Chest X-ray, PA view. Patient: 50 years old, sex M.
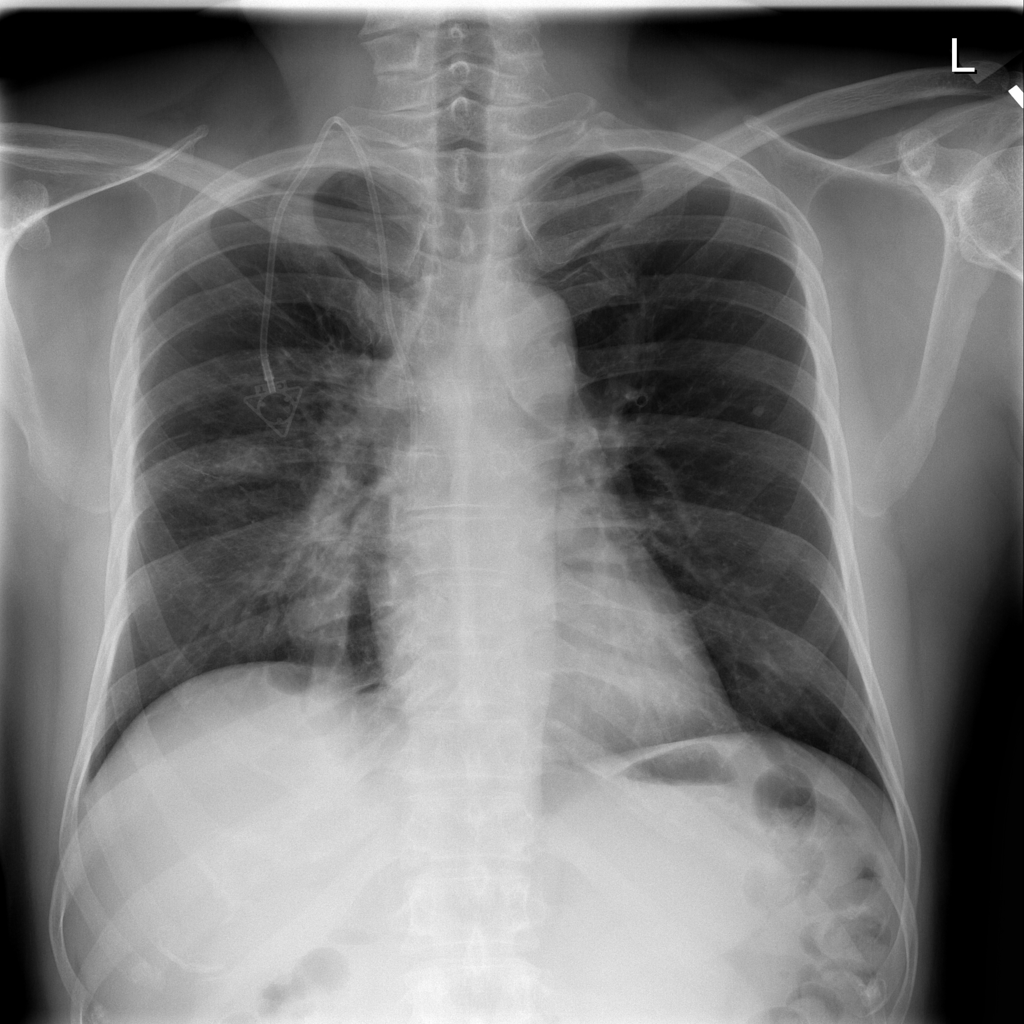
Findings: No Finding